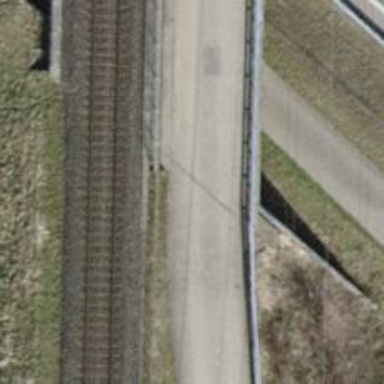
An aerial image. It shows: Asphalt track road with grade1 track type. There is bridge along the way. The road has cycle track and is restricted to agricultural motorcars.